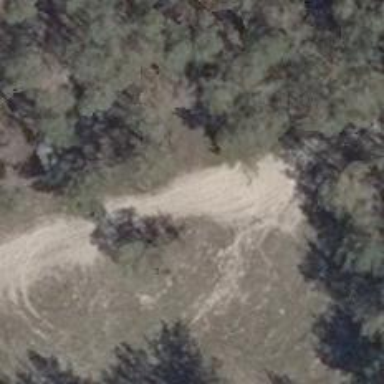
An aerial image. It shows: Sandy track road with grade5 tracktype.